Question: I have a problem with an invalid mapping. I keep getting an error with message:
> Missing value for primary key course on "Namespace\XXX\Entity\Subject"
The doctrine:schema:validate command returns the following:
> [Mapping] FAIL - The entity-class 'Namespace\XXX\Entity\Subject' mapping is invalid:
* The join columns of the association 'schedule' have to match to ALL identifier columns of the target entity 'Namespace\XXX\Entity\Subject', however 'id, course, class, day, timeslot' are missing.
This is my mapping:
## Subject-entity
'''
/**
* @var integer
*
* @ORM\Column(name="id", type="integer")
* @ORM\Id
* @ORM\GeneratedValue(strategy="AUTO")
*/
private $id;
/**
* @var string
*
* @ORM\Column(name="message", type="string", length=255)
*/
private $message;
/**
* @ORM\ManyToOne(targetEntity="Oggi\ScheduleBundle\Entity\Schedule", inversedBy="subjects")
* @ORM\JoinColumn(name="schedule", referencedColumnName="id")
*/
private $schedule;
/**
* @var \DateTime
*
* @ORM\Column(name="date", type="date")
*/
private $date;
/**
* @var \DateTime
*
* @ORM\Column(name="created", type="datetime")
*/
private $created;
'''
## Schedule Entity
/**
* @var integer
*
* @ORM\Column(name="id", type="integer")
* @ORM\Id
*/
private $id;
'''
/**
* @var string
*
* @ORM\Id
* @ORM\OneToOne(targetEntity="Oggi\KlasBundle\Entity\Course")
* @ORM\JoinColumn(name="course", referencedColumnName="id")
*/
private $course;
/**
* @var string
*
* @ORM\Id
* @ORM\ManyToOne(targetEntity="Oggi\KlasBundle\Entity\Klas", inversedBy="schedules")
* @ORM\JoinColumn(name="class", referencedColumnName="id")
*/
private $klas;
/**
* @var string
*
* @ORM\Id
* @ORM\OneToOne(targetEntity="Day")
* @ORM\JoinColumn(name="day", referencedColumnName="id")
*/
private $day;
/**
* @var string
*
* @ORM\Id
* @ORM\OneToOne(targetEntity="Timeslot")
* @ORM\JoinColumn(name="timeslot", referencedColumnName="id")
*/
private $timeslot;
/**
* @ORM\OneToMany(targetEntity="Oggi\CalendarBundle\Entity\Subject", mappedBy="schedule")
*/
private $subjects;
'''
I suppose that what Symfony is telling me to do is include all primary keys in my subject-entity. Is there a way to only include the ID of the schedule in this entity. I had this in mind:

Thanks in advance!
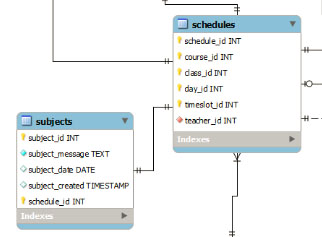
Answer: The reason you get this error is because all columns in your 'Schedule' entity are marked as an 'Id'.
Just remove '@ORM\Id' from all columns but '$id' - this should fix the case